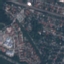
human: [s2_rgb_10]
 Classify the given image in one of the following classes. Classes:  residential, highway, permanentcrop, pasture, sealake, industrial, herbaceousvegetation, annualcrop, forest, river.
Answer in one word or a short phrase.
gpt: Residential